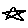
Label: star